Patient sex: M
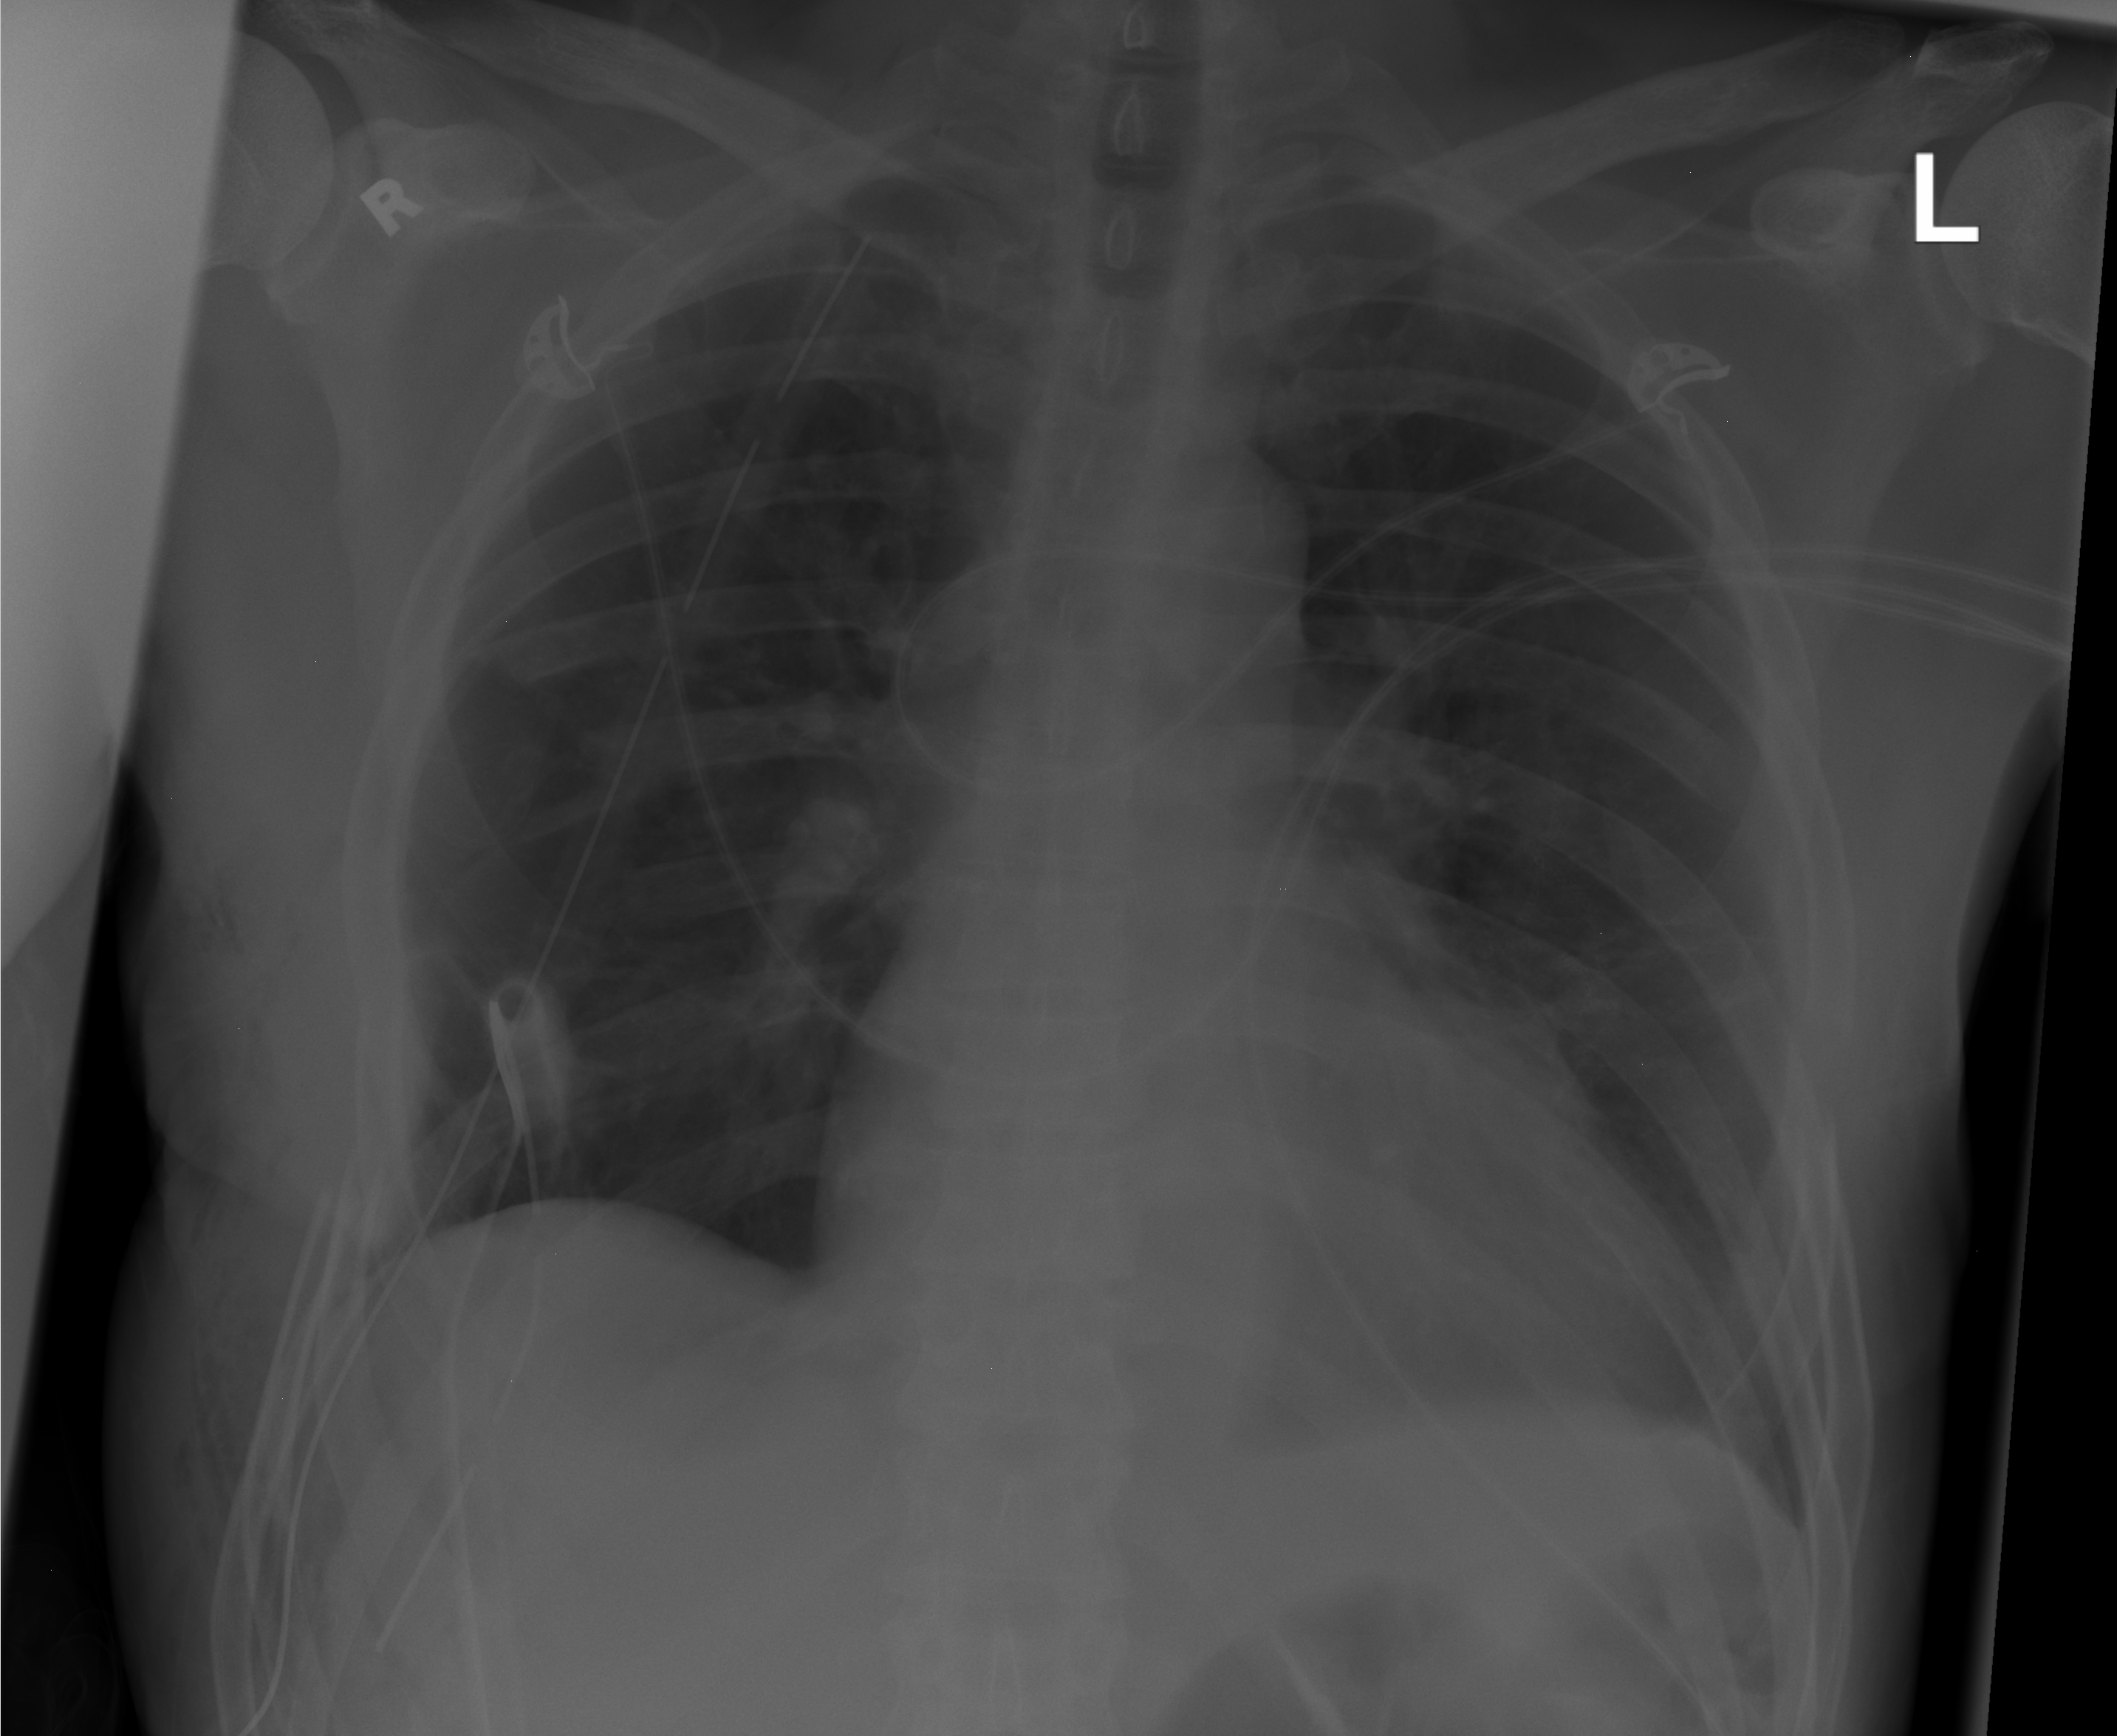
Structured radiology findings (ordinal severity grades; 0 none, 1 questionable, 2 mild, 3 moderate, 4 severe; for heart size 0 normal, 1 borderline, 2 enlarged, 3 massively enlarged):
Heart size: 0
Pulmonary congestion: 0
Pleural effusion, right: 0
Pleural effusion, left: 1
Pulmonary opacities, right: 0
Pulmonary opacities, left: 0
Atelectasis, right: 0
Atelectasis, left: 2